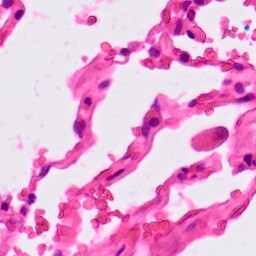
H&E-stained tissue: Lung